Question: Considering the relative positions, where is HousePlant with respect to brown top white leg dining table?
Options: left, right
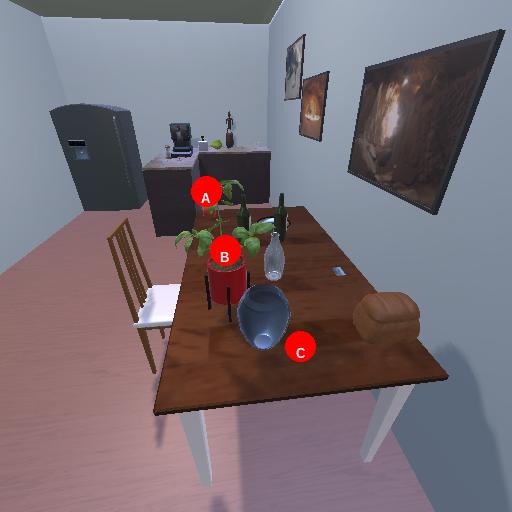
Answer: left